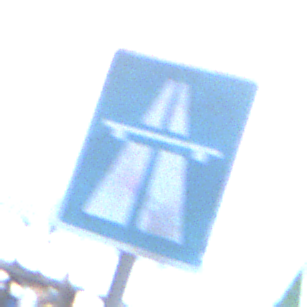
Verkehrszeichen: Autobahn
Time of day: Dawn
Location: Outdoor (Urban)
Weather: Clear
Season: NotSpecified
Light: Natural